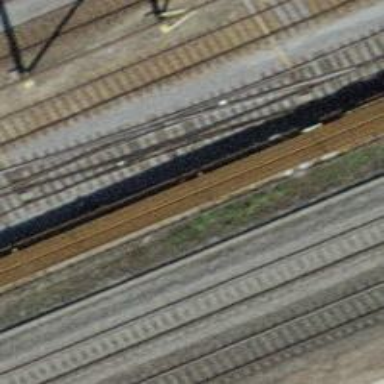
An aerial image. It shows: Single-track spur railway line.